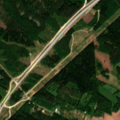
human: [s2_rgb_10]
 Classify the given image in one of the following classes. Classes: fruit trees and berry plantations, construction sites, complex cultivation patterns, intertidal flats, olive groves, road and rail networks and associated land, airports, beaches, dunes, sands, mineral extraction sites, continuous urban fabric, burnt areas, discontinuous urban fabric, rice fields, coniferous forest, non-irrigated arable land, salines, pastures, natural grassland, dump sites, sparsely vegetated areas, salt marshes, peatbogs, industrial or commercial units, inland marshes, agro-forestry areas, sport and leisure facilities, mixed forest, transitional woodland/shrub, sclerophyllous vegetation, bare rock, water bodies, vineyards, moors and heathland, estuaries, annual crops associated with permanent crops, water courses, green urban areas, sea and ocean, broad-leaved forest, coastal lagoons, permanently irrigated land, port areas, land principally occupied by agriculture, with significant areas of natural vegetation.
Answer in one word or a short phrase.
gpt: non-irrigated arable land, coniferous forest, mixed forest, transitional woodland/shrub